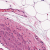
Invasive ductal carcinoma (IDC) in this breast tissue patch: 0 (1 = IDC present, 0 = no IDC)